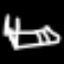
Label: bed